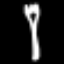
Label: fork